Question: I have this JSON(B) column in my postgres database. I thrown in this column all the data that I get from an API. Now i need to extract some key/value pairs from this array.e.g. for a JSON array like:
'''
[{"myKey1": "school type", "myKey2": "primary"}, {"myKey1": "study coverage", "myKey2": "secondary"}]
'''
i need to extract:
'''
myKey1: school type myKey2: primary
myKey1: study coverage myKey22: secondary
'''
Since i am new to JSON, to me it appears that i first need to break the array into objects (surrounded by curly brackets) and than there are some postgres functions for objects (given in the following link <URL> that i can use to extract the required key/value pairs.
My database table is:
'''
CREATE TABLE "Education" (
"id" SERIAL NOT NULL,
"json_text" JSONB NOT NULL,
);
'''
I am using the following query to achieve this:
'''
SELECT tmp_col->>'myKey1'
FROM (
SELECT json_text->> 0 AS temp_col
FROM education
) AS temp_table
'''
I get the following error when i run this query.

Any clues to what is missing?
Also is there any better ways to get the information in need. I am working in Java language to display the information.
Thanks.
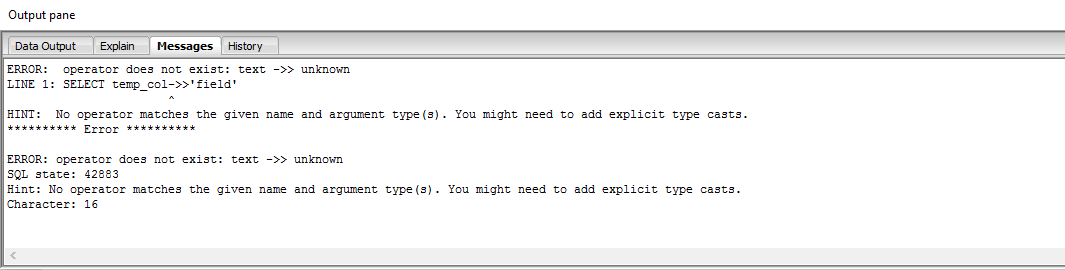
Answer: If you can then please try to process JSON in java. You can query the complete JSON from postgres and then by using <URL> for Java you can then parse your JSON.